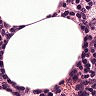
Metastatic tissue present: no